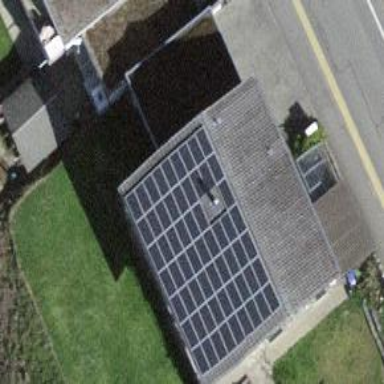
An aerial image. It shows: Solar power generator.